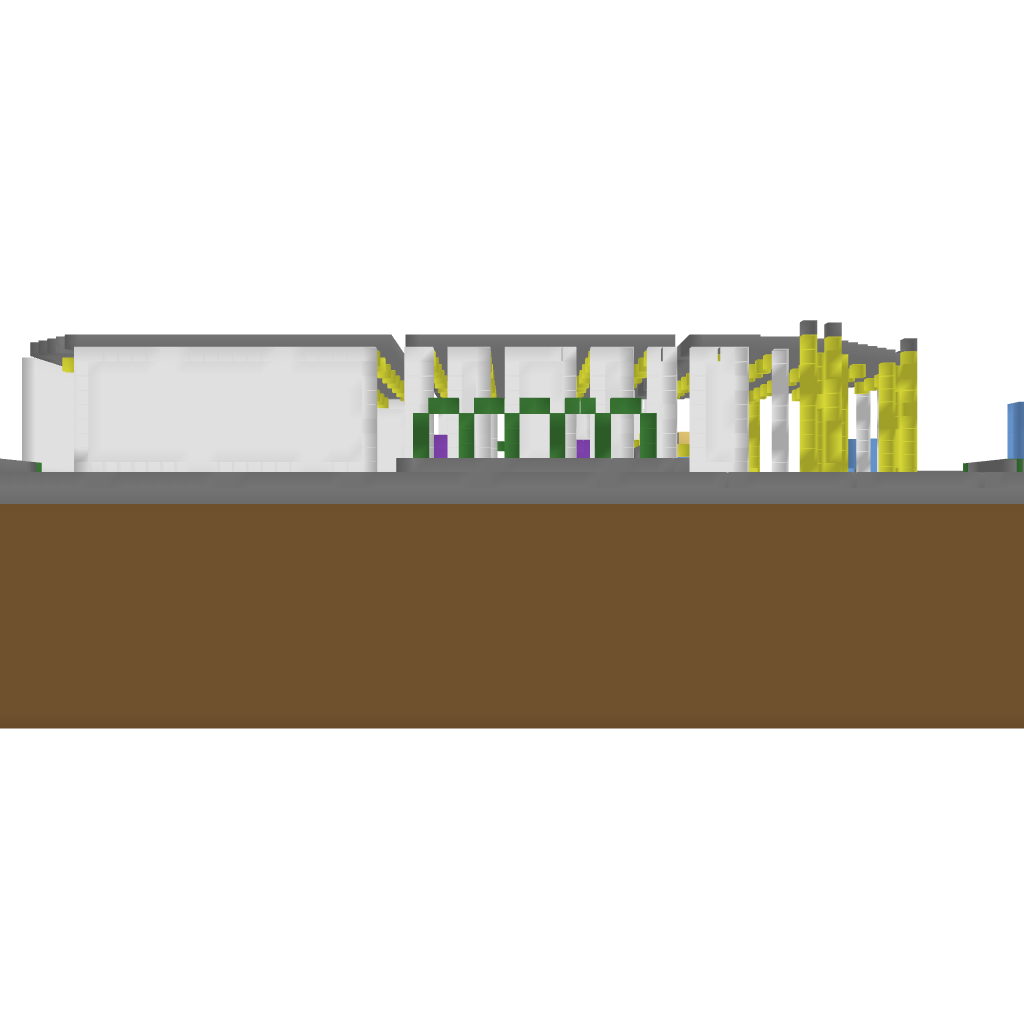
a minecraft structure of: Swimming Centre a lot of earth high quality